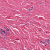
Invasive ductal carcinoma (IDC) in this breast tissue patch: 0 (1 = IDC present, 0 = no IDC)